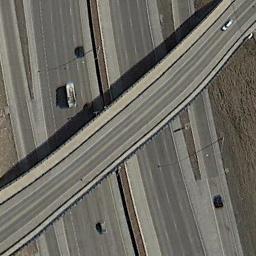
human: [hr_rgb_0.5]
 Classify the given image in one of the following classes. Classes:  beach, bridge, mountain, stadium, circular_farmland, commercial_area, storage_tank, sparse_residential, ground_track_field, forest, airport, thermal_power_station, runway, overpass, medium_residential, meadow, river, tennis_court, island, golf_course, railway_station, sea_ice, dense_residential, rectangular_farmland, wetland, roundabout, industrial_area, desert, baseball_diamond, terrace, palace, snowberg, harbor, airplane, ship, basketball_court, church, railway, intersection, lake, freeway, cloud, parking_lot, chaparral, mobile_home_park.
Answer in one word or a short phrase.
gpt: overpass